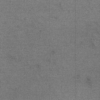
Label: not_dusty